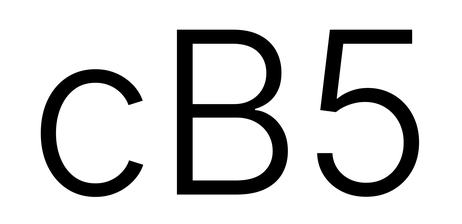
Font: Inter_Light